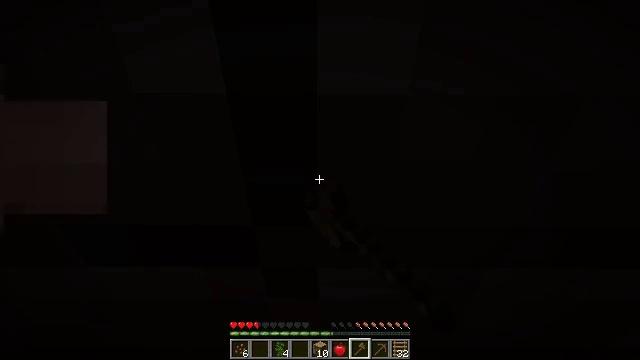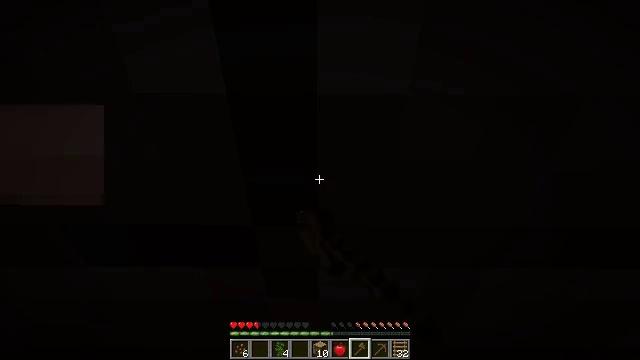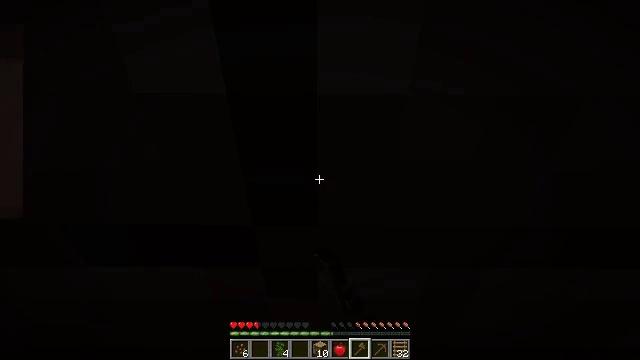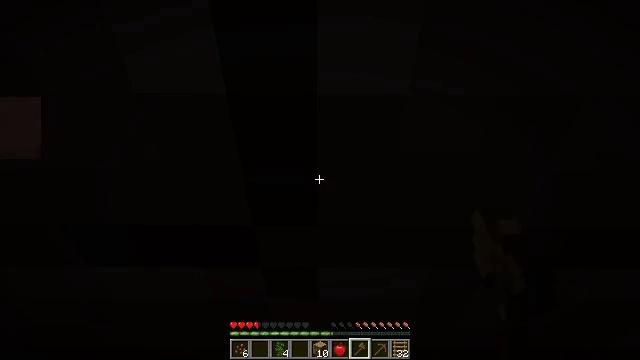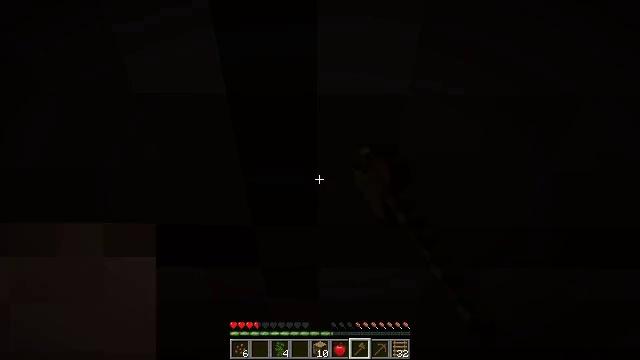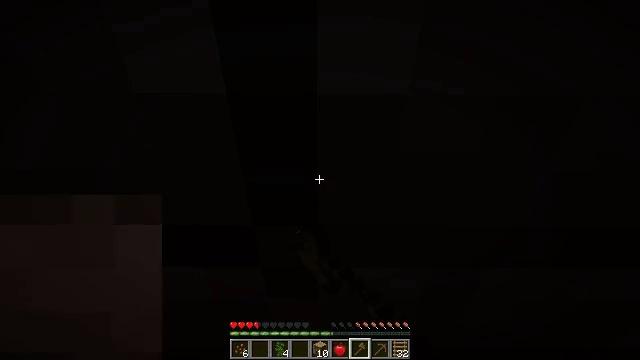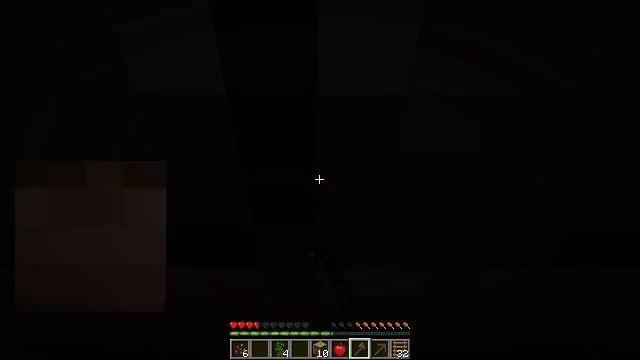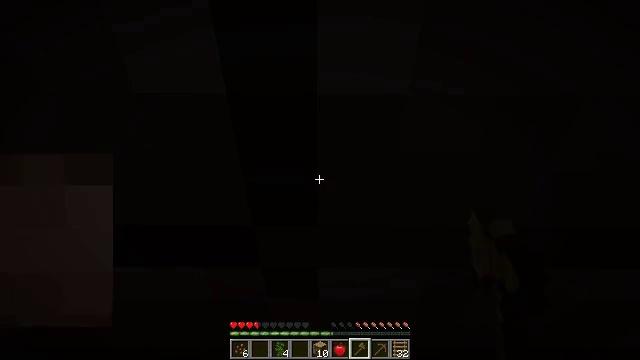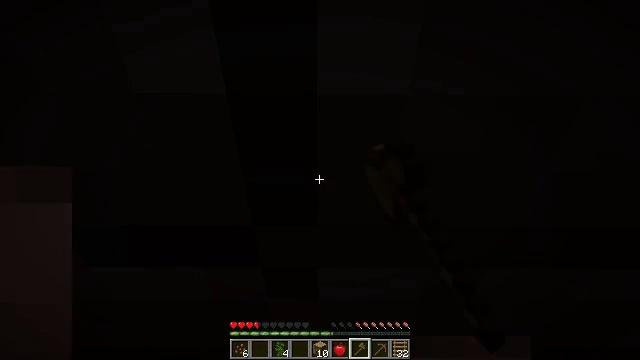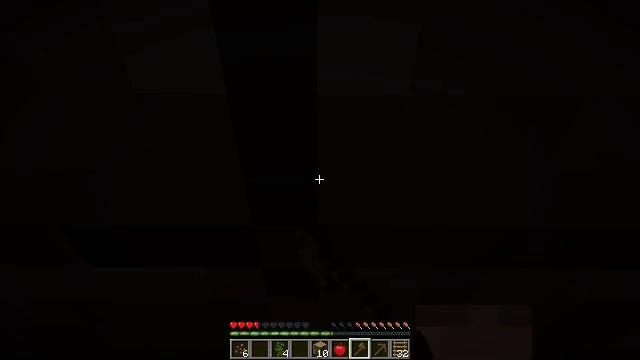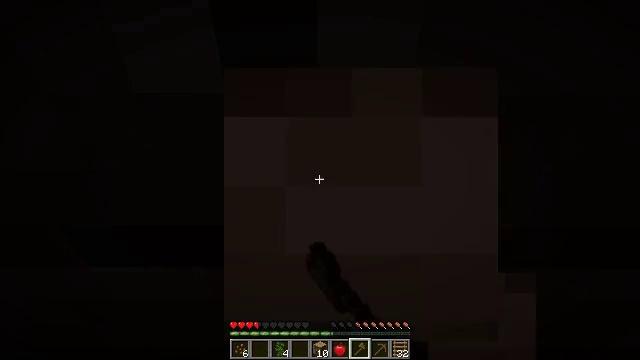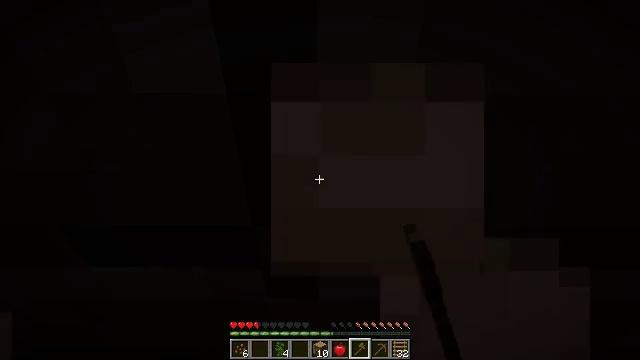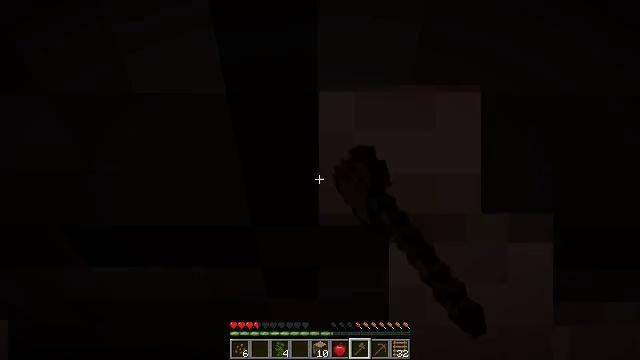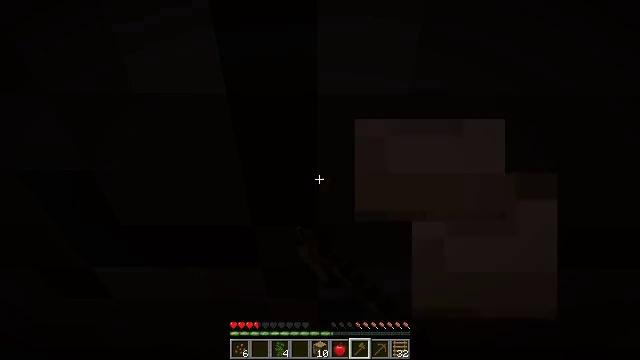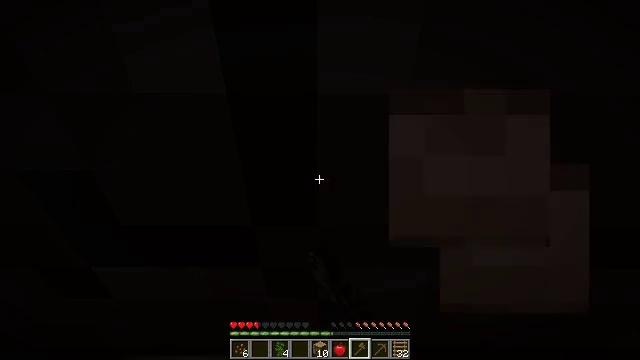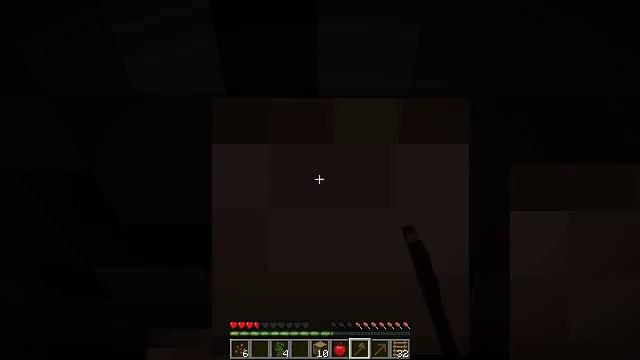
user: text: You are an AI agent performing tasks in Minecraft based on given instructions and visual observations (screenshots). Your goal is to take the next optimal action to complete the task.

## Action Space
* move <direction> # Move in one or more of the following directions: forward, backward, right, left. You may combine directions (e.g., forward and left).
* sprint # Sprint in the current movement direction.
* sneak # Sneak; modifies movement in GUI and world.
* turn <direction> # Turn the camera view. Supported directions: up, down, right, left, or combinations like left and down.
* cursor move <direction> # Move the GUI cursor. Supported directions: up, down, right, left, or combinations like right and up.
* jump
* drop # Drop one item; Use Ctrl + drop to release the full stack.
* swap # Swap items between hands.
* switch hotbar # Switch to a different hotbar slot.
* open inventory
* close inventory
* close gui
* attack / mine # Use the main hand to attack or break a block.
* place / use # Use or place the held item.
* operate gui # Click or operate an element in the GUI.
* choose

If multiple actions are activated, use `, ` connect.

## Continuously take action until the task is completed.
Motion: motion action
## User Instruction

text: Retrieve jungle planks by mining.
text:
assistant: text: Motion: move forward, attack / mine
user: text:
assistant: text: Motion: move forward, attack / mine
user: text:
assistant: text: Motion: move forward, attack / mine
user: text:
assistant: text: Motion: move forward, attack / mine
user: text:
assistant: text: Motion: move forward, attack / mine
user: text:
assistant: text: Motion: move forward, attack / mine
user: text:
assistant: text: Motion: move forward, attack / mine
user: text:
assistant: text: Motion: move forward, attack / mine
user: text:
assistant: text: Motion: move forward, attack / mine
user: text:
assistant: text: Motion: move forward, attack / mine
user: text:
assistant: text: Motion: move forward, attack / mine
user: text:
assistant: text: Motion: move forward, attack / mine
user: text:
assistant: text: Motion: move forward, attack / mine
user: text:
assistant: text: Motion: move forward, attack / mine
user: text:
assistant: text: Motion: move forward, attack / mine
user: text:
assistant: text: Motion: move forward, attack / mine
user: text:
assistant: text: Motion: move forward, attack / mine
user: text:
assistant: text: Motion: move forward, attack / mine
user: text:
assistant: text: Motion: move forward, attack / mine
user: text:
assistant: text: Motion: move forward, attack / mine
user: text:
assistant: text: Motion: move forward, attack / mine
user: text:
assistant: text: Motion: move forward, attack / mine
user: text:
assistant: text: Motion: move forward, attack / mine
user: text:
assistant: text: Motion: move forward, attack / mine
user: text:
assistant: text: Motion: move forward, attack / mine
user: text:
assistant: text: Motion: move forward, attack / mine
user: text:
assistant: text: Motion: move forward, attack / mine
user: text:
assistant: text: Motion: move forward, attack / mine
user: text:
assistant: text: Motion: move forward, attack / mine
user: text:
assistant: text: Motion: move forward, attack / mine